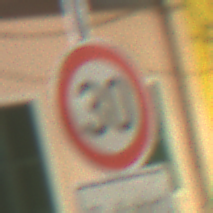
Verkehrszeichen: Geschwindigkeit30
Zusatzzeichen unten: HinweiseAufGefahrenDurchVerbaleAngabe11
Umgebung: Outdoor, Urban
Tageszeit: Night
Wetter: PartlyCloudy
Licht: Artificial
Jahreszeit: NotSpecified
Kontrast: HighContrast